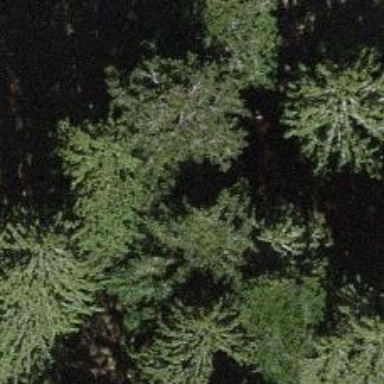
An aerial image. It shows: Beautiful tree in nature.